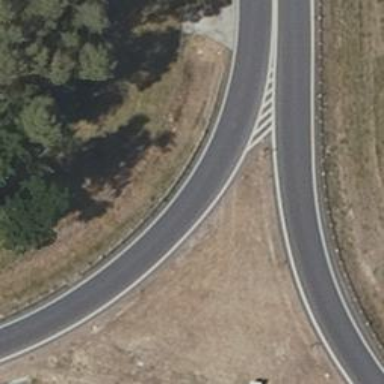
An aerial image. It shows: Asphalt motorway link.